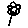
Label: flower